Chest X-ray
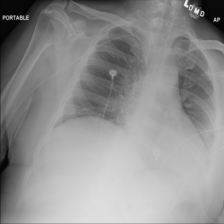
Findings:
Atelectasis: negative
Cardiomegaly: negative
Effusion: negative
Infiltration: negative
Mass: negative
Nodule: negative
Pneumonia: negative
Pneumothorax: negative
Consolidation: negative
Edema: negative
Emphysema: negative
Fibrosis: negative
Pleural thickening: negative
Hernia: negative